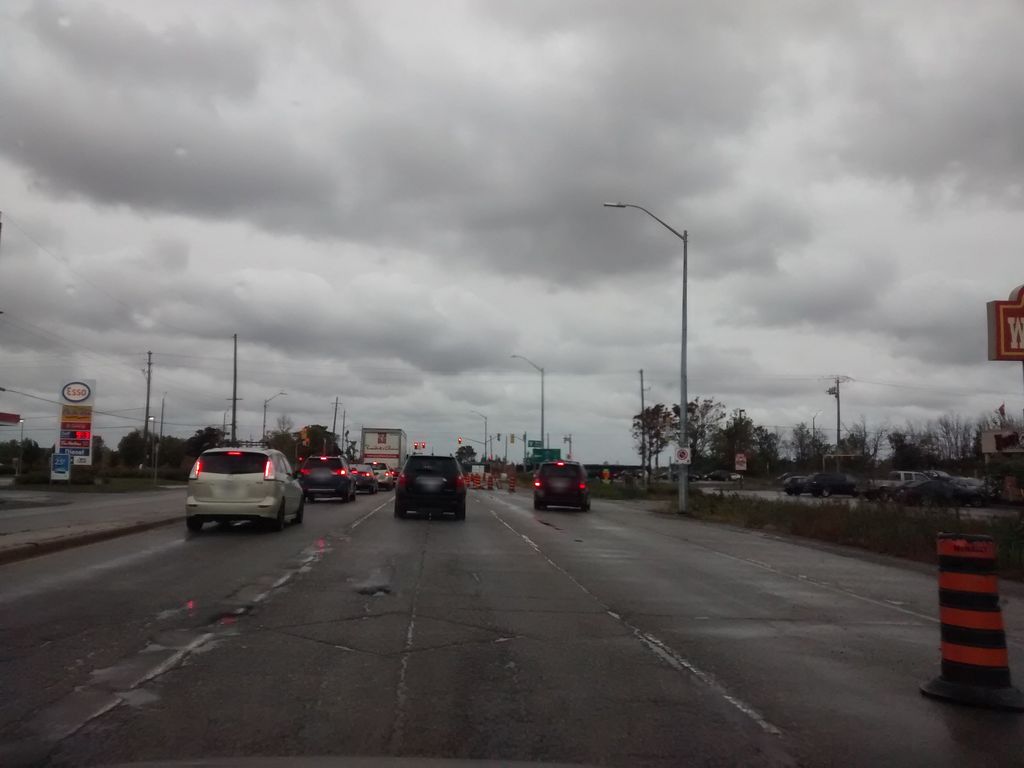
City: hamilton